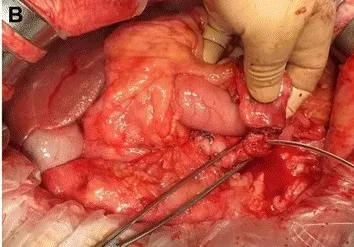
Distal pancreatectomy and pancreatojejunostomy (R-Y reconstruction). B; The pancreatic drainage tube was inserted from the tail to the duodenum.
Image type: medical_photograph (other_medical_photograph)